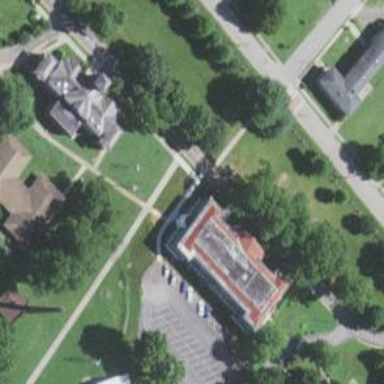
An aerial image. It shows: College building.